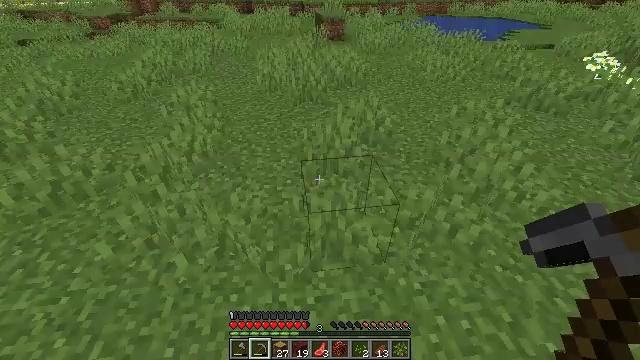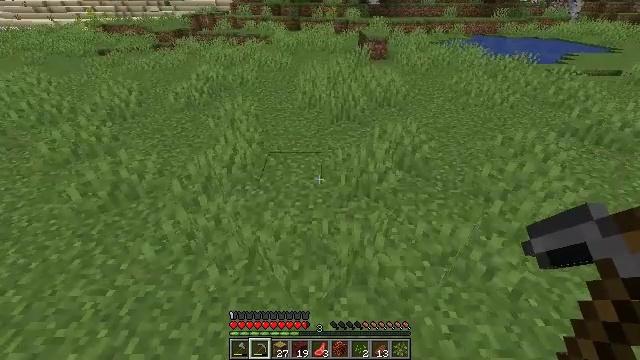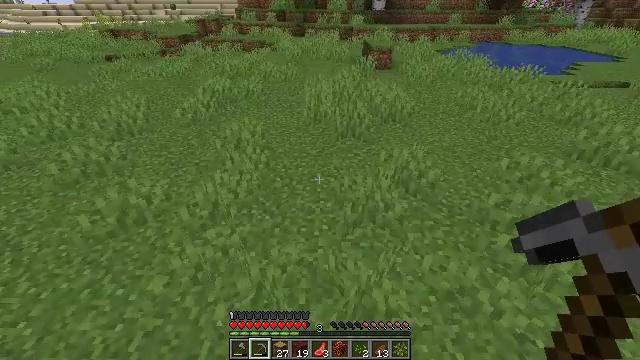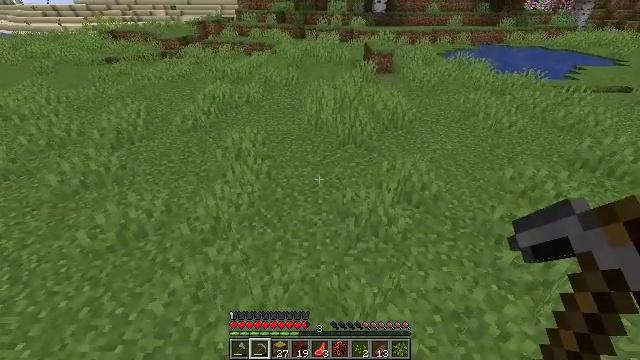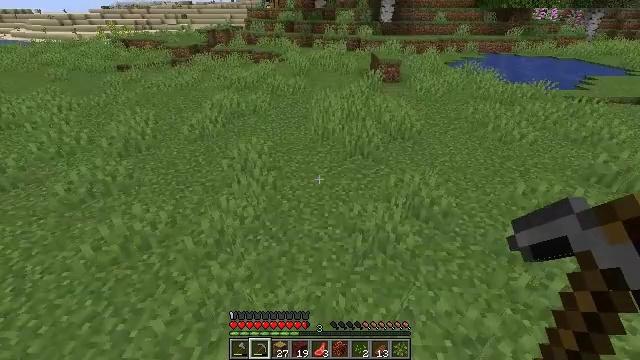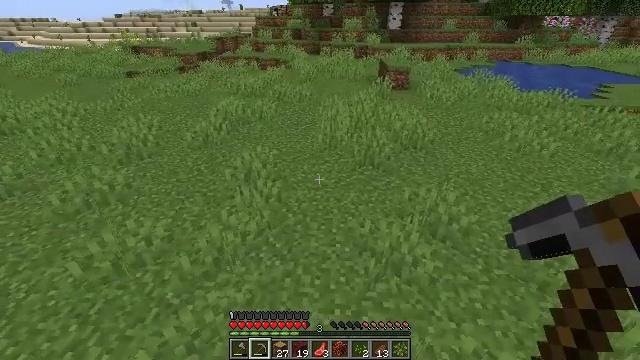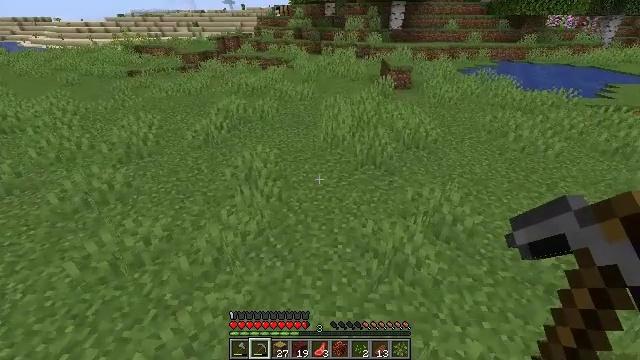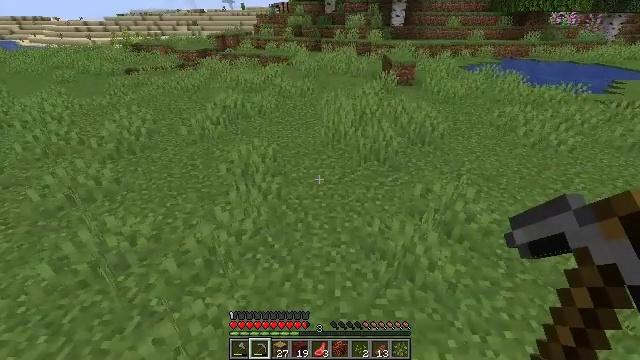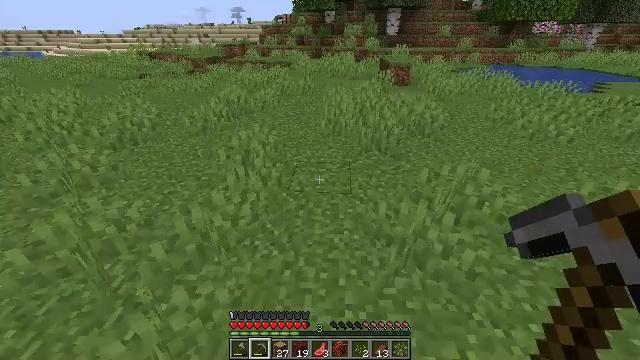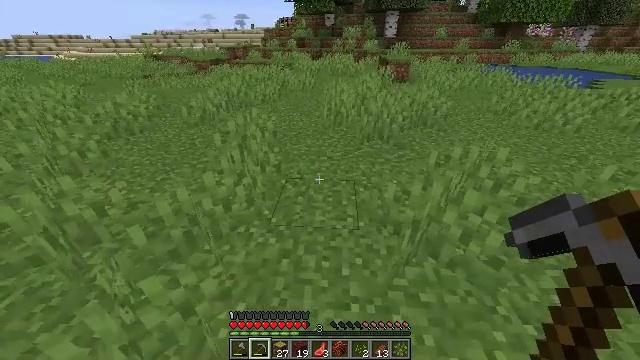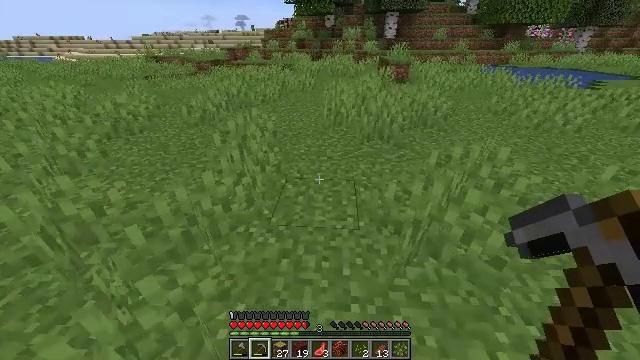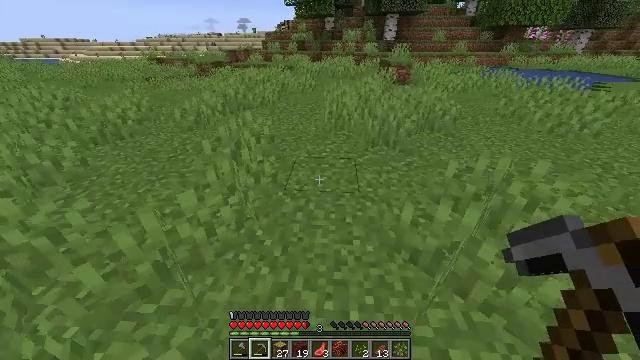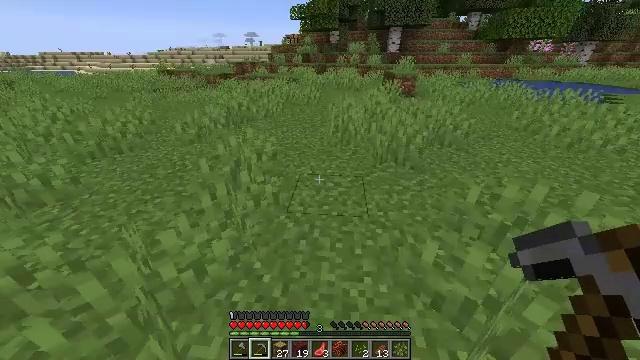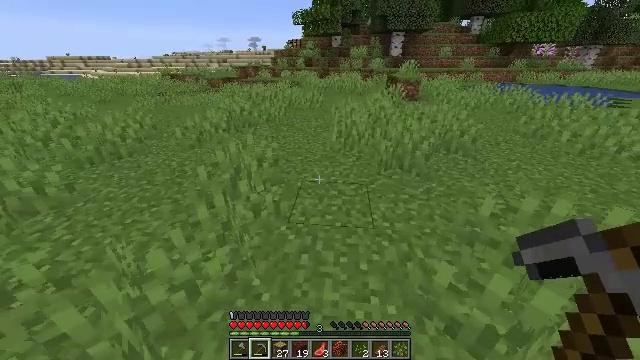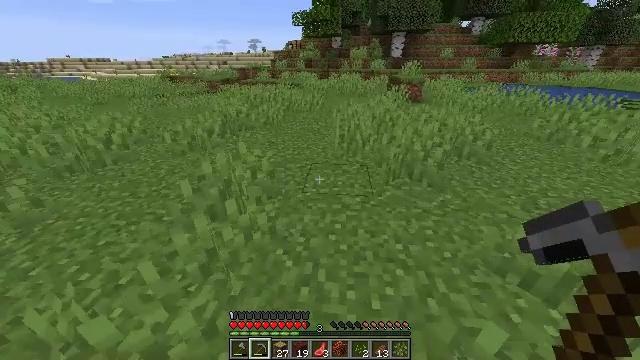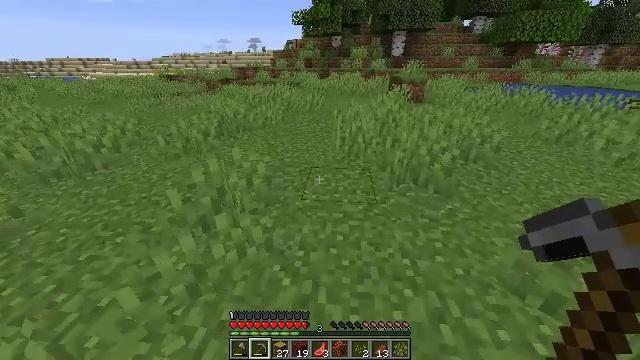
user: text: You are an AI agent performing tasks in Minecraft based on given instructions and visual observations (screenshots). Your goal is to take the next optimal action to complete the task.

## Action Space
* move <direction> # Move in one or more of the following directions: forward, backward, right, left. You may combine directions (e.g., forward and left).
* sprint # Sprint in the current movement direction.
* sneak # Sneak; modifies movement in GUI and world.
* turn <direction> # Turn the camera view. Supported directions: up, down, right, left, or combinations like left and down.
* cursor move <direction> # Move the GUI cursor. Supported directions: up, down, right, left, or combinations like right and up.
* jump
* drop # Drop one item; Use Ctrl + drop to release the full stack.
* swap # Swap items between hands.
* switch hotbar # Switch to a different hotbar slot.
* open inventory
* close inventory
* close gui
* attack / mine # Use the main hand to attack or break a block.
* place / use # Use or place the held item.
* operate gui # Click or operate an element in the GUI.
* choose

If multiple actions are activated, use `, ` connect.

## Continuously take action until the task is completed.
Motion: motion action
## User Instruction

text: Drop a magma block.
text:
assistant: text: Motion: move forward, turn left and up, jump
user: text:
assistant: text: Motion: move forward, jump
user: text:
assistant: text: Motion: move forward, jump
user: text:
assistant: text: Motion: move forward, turn left and up
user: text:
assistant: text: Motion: move forward, turn left and up
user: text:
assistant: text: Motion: move forward
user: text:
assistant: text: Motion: move forward, sprint
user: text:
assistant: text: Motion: move forward, sprint
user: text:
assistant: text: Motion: move forward, sprint
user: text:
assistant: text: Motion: move forward, sprint
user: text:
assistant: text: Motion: move forward, sprint
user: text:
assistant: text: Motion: move forward, sprint, turn left and up
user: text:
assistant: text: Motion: move forward, sprint
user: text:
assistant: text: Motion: move forward, sprint
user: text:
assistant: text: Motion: move forward, sprint
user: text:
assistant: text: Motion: move forward, sprint
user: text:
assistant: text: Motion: move forward, sprint
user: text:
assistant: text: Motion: move forward, sprint
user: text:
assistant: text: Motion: move forward, sprint, turn left and up
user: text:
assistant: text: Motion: move forward, sprint, turn left and up
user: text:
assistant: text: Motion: move forward, sprint, turn left and up
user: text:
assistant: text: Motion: move forward, sprint
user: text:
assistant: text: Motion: move forward, sprint
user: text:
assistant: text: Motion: move forward, sprint
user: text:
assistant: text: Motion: move forward, sprint
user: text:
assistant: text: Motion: move forward, sprint
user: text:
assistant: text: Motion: move forward, sprint
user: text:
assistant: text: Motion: move forward, sprint
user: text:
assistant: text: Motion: move forward, sprint
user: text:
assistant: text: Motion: move forward, sprint